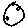
Label: moon